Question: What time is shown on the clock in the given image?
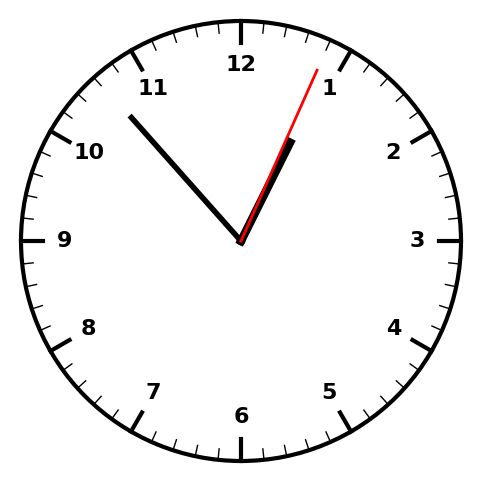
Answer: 12:53:04